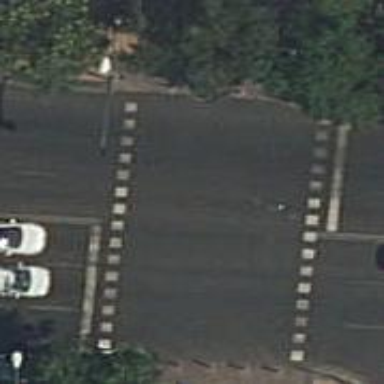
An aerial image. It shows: Road with traffic signals at the crossing.